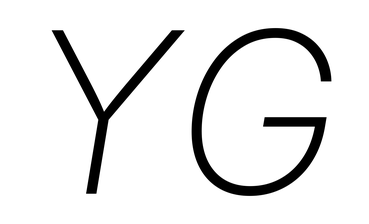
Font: Inter-Italic_ExtraLight_Italic